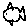
Label: fish